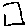
Label: square